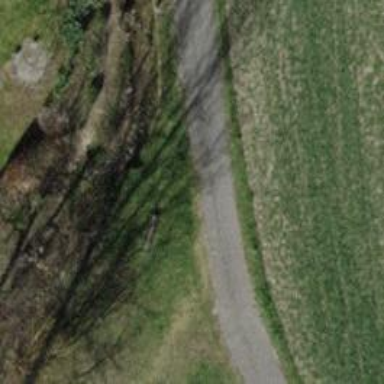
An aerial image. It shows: Brown bench.